Field crop: tomato
Growth stage: 2
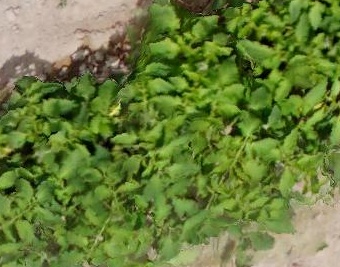
Species: tomato